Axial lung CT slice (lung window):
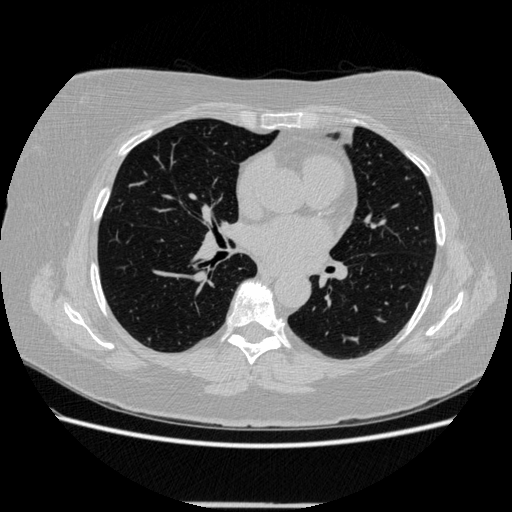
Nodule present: no